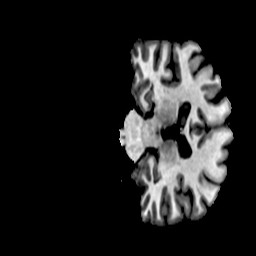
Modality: T1w
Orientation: coronal
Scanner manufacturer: ge
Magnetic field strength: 3 T
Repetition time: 0.00766 s
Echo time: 0.003476 s